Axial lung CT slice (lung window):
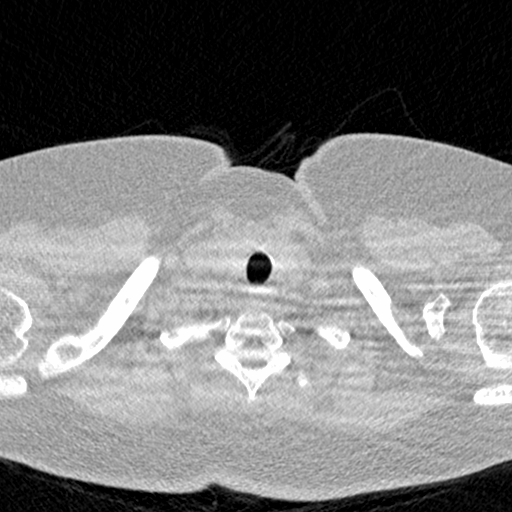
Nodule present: no